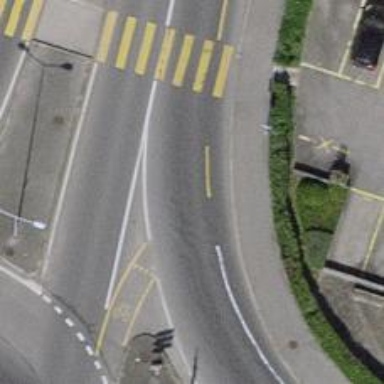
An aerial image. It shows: Secondary link road with asphalt surface.